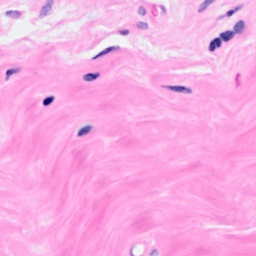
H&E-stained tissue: Breast